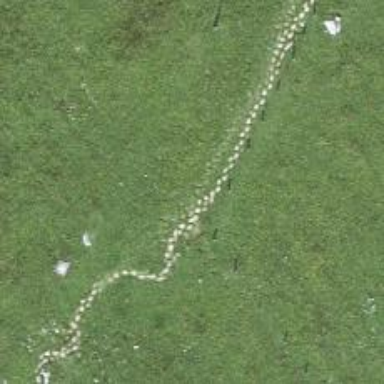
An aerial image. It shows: Ground path.